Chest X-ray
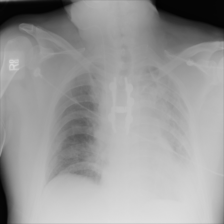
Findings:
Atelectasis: positive
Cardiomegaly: negative
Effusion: negative
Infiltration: negative
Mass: negative
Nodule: positive
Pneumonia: negative
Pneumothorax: negative
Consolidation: negative
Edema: negative
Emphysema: negative
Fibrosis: negative
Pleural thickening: negative
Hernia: negative